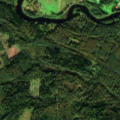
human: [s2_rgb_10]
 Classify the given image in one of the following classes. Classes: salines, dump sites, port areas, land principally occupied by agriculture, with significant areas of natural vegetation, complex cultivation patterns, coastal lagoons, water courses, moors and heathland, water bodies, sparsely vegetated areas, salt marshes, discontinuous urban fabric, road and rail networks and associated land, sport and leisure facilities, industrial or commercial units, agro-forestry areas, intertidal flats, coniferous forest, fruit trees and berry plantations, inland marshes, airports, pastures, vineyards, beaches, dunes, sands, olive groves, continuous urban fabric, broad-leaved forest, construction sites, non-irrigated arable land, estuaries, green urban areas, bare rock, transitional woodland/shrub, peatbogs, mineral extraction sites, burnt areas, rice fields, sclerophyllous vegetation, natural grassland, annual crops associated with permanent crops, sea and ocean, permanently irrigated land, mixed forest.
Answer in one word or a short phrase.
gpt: complex cultivation patterns, land principally occupied by agriculture, with significant areas of natural vegetation, broad-leaved forest, mixed forest, transitional woodland/shrub, water courses